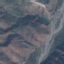
Land use / land cover: HerbaceousVegetation